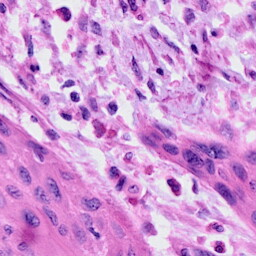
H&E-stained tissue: Cervix